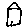
Label: house